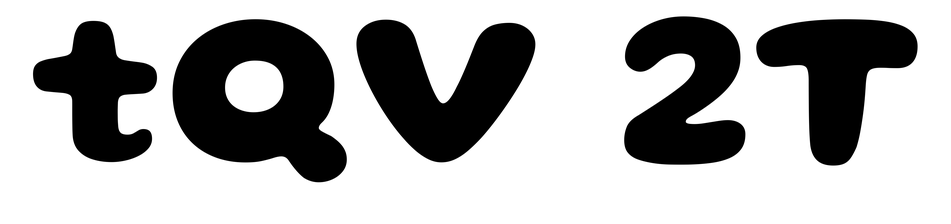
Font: Gluten_Bold